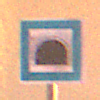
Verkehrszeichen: Tunnel
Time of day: Night
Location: Outdoor (Urban)
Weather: Clear
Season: NotSpecified
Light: Artificial